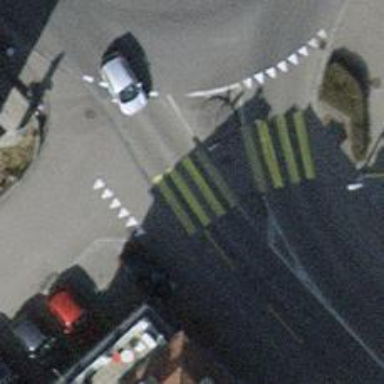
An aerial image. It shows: Marked crossing with pedestrian island.